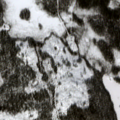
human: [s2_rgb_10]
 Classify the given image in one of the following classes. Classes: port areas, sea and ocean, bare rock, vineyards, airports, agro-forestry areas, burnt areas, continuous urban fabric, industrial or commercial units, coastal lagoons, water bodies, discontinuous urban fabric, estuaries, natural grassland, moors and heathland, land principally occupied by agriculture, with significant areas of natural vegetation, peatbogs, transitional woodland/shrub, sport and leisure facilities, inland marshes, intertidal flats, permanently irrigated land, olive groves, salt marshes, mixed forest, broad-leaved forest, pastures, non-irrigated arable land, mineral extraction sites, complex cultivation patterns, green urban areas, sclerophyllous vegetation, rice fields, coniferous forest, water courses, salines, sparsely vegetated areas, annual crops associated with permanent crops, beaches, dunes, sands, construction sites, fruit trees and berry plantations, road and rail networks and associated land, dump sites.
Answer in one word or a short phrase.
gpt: coniferous forest, transitional woodland/shrub, peatbogs